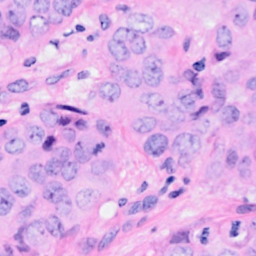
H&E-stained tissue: Breast